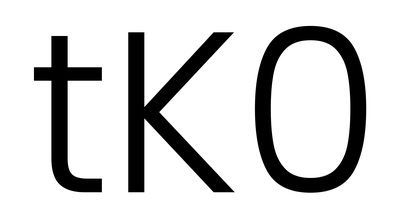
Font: Poppins-Light